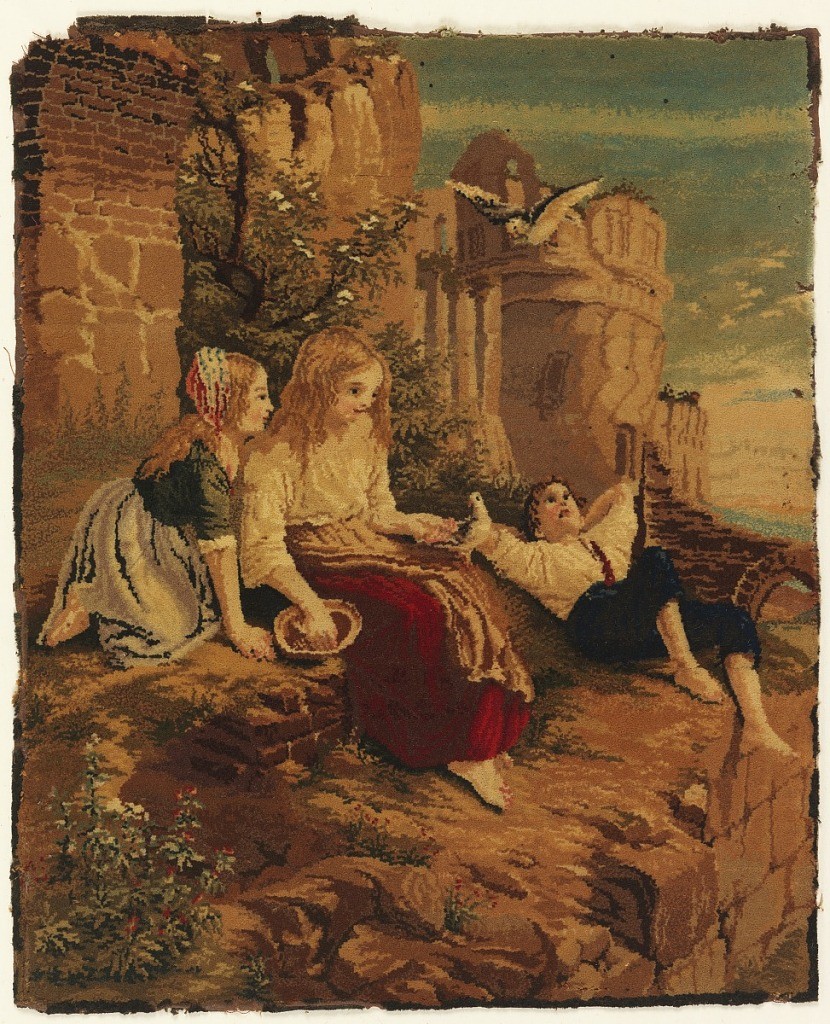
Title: Tapestry
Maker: John Crossley & Sons Ltd, English, 1850–1869
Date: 1859–1869
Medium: worsted threads on linen Technique: adhesive
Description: "Mosaic" carpet. Worsted threads glued on linen backing showing a scene of a reclining youth and two girl with birds on a rocky outcrop below ruins.